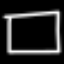
Label: square